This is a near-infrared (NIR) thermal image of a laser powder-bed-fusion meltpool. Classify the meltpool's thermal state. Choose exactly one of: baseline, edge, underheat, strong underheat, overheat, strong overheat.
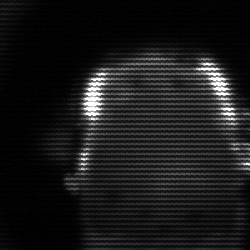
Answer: baseline